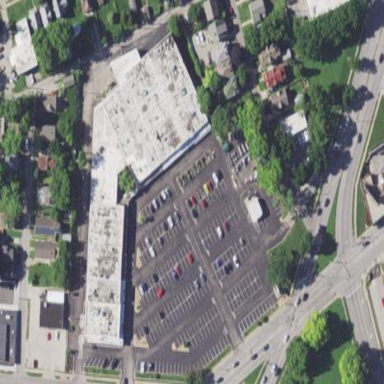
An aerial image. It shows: Retail area.